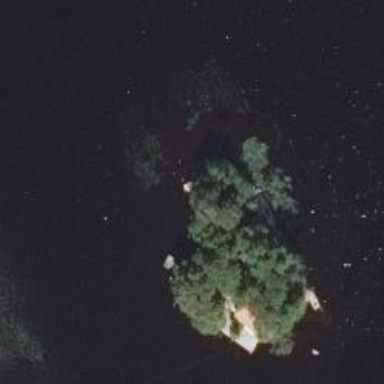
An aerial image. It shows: Islet surrounded by woodland.